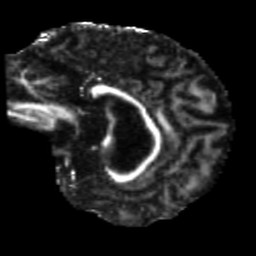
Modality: FA
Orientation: sagittal
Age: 63
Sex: female
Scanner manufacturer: siemens
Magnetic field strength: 3 T
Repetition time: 5.25 s
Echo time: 0.08 s